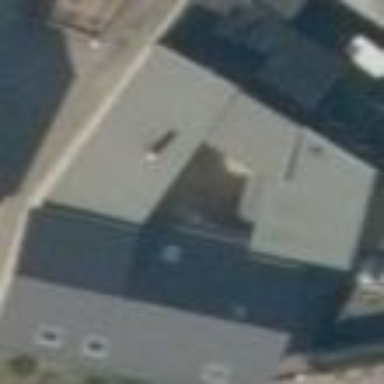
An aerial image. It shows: Detached building with gabled roof.